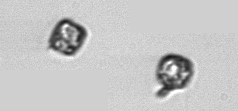
Label: Thalassiosira